Interaction volume radius: 5 \u00c5
Interaction volume height: 30 \u00c5
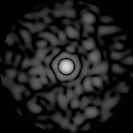
Disorder parameter: 0.8281